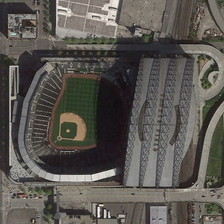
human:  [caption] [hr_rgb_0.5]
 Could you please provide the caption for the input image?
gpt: a baseball field is in a stadium near several buildings .

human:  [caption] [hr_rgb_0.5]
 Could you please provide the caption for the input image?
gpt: the stadium beside the tall buildings in good order .

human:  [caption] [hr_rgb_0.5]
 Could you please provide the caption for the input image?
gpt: a baseball field is in a stadium near several buildings .

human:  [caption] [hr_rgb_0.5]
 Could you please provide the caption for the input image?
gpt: surrounded by lush trees is the large stadium .

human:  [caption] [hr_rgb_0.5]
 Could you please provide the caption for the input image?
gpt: surrounded by lush trees is the large stadium .